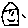
Label: house